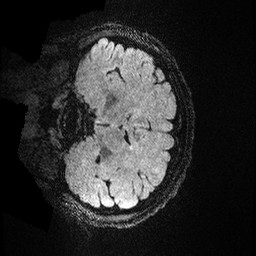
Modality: FLAIR
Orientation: coronal
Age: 28
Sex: female
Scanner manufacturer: ge
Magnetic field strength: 3 T
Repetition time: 4.802 s
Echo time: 0.1159 s